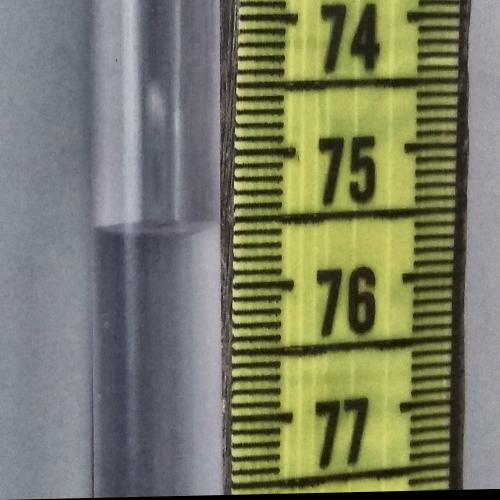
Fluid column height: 75.6 cm